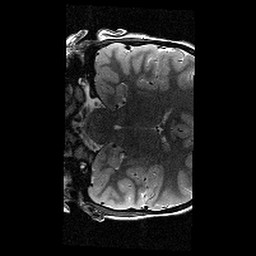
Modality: T2w
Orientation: coronal
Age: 9
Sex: female
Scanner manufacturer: siemens
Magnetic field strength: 3 T
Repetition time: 9.23 s
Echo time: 0.067 s